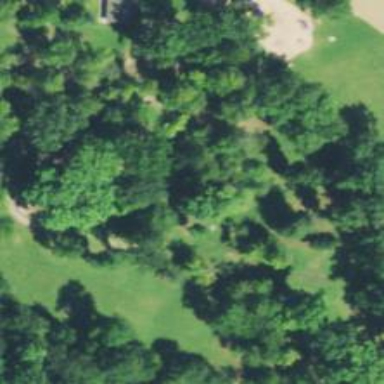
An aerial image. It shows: Disc golf basket.